Question: I'm using the same code I've seen everywhere else in order to send an email from within my app. My app is always in Landscape. This code works perfectly on the iPad, but not on the iPhone.
'''
MFMailComposeViewController *picker = [[MFMailComposeViewController alloc] init];
picker.mailComposeDelegate = self;
[picker setSubject:@"App Feedback"];
[self presentModalViewController:picker animated:YES];
'''
On the iPhone, it comes up looking like this:

Any help would be greatly appreciated!
I've read dozens of other posts and haven't been able to find an answer...
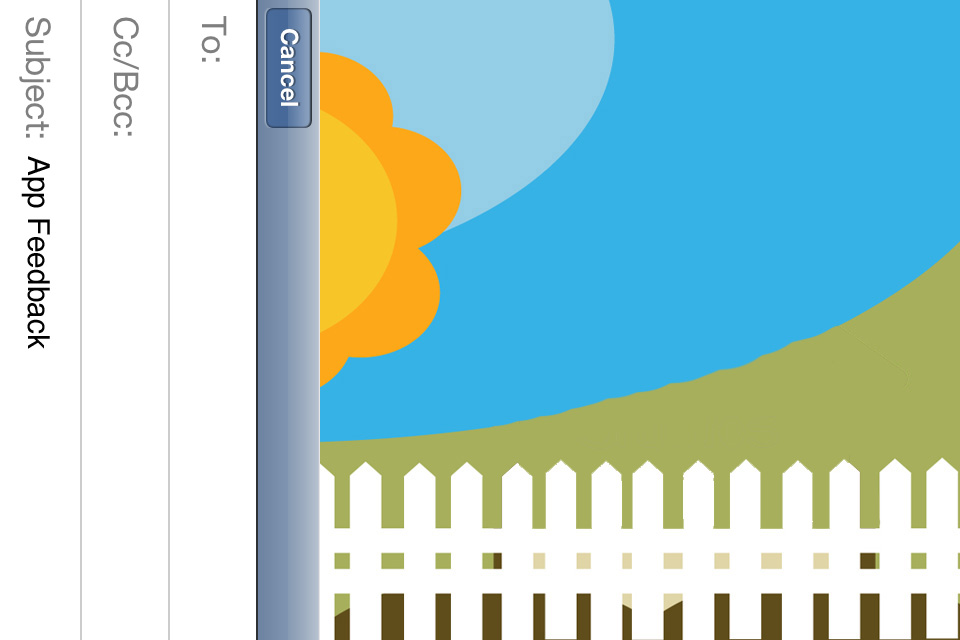
Answer: Okay, I did find the answer and have fixed it: